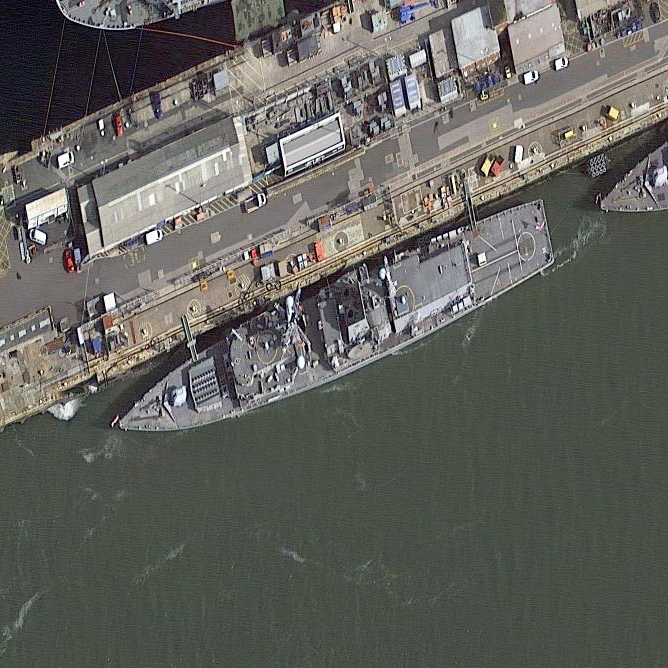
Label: destroyer